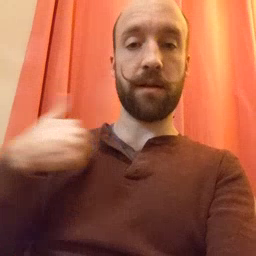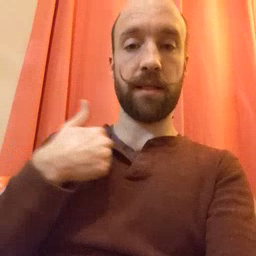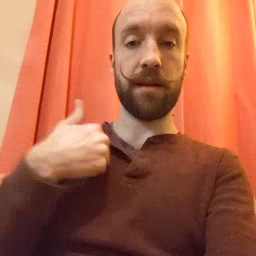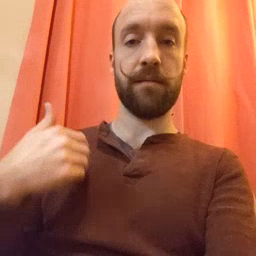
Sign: animal